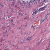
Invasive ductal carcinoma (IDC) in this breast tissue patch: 1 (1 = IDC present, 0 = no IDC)